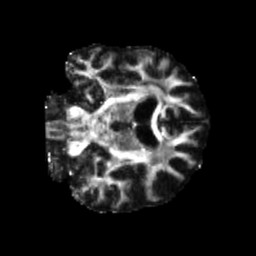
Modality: FA
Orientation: coronal
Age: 68
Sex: male
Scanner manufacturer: siemens
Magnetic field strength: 3 T
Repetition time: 5.25 s
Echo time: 0.08 s